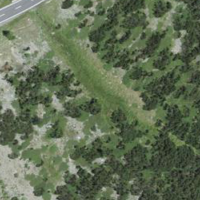
EUNIS habitat code: 31
Species observed at this site:
Pyrrhocorax graculus
Nucifraga caryocatactes
Spinus spinus